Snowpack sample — Loveland Pass, Silver Plume, Colorado, USA (12/14/25, 10:50 AM MST)
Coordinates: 39.664, -105.882
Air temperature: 36 °F
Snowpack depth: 67 cm
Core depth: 20 cm
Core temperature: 46.4 °F
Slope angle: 6°, slope face: 326°
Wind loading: low
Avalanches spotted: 0
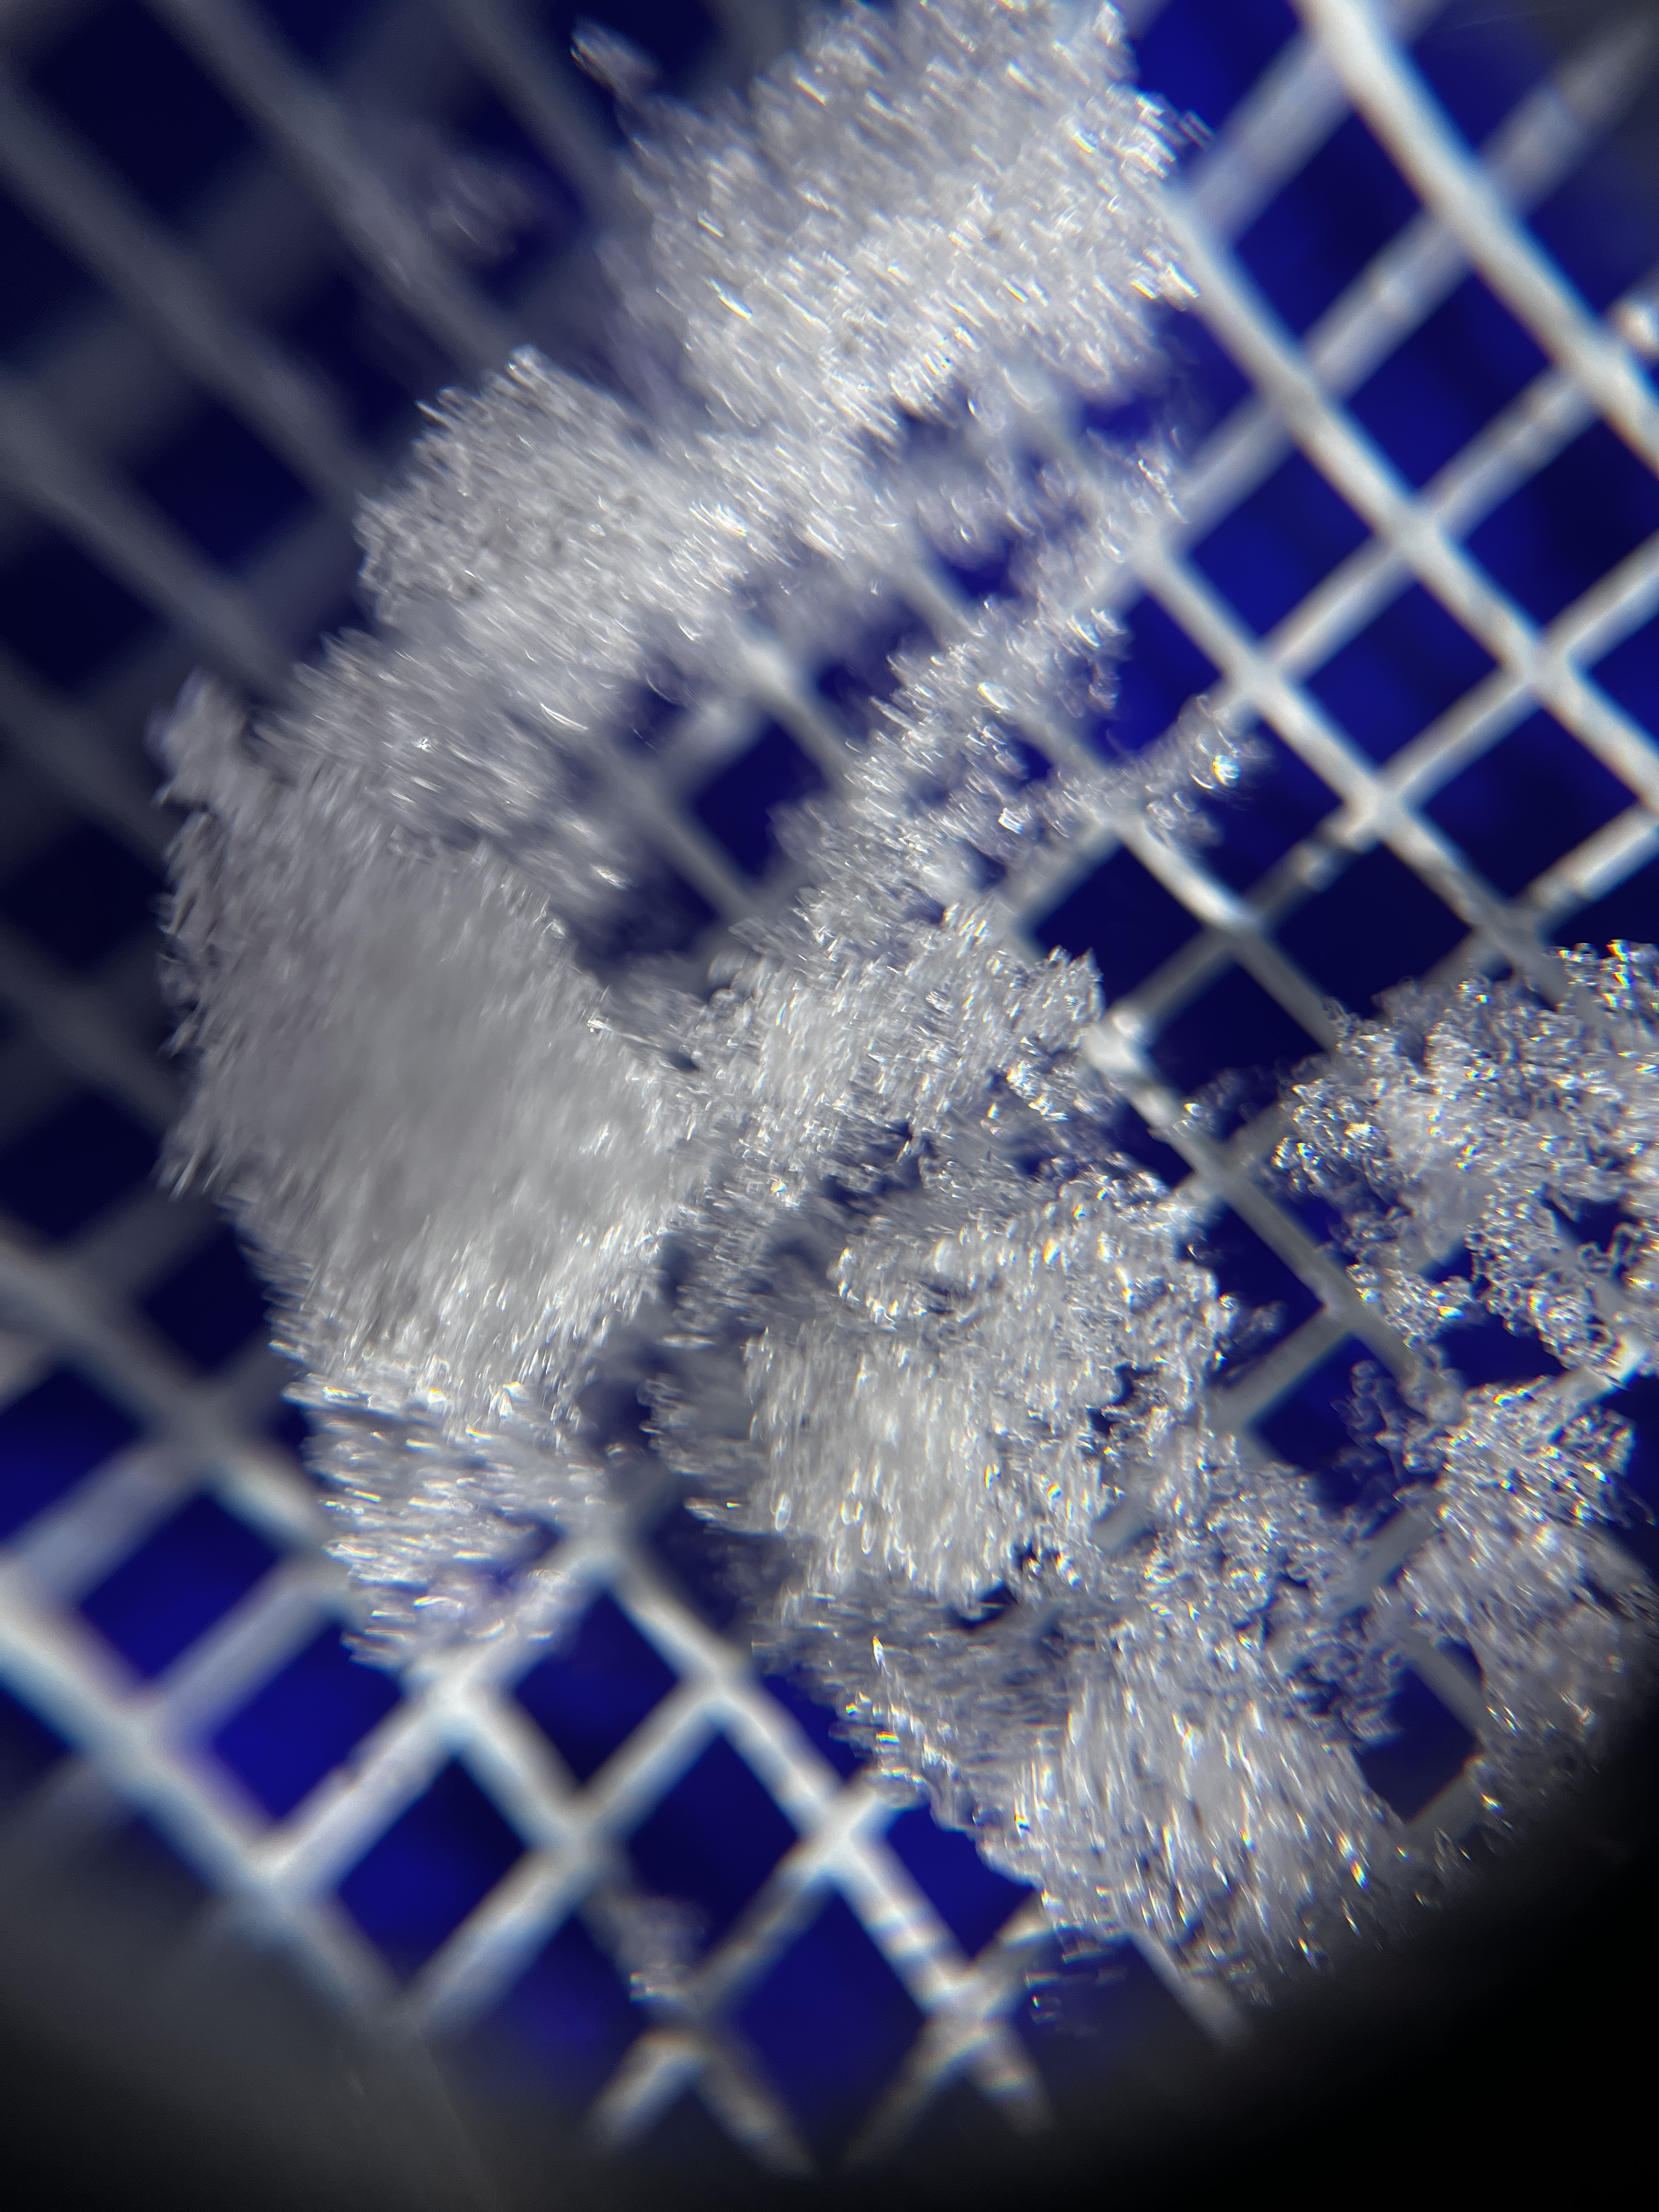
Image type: magnified_profile
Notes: No avalanches spotted, very late start to the season with minimal snowpack